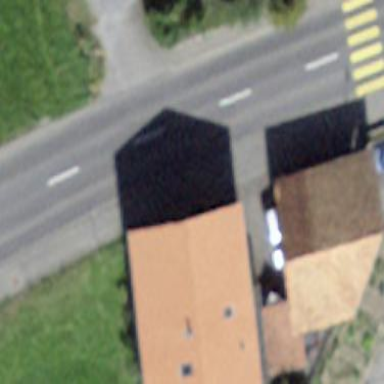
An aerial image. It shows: Residential building.